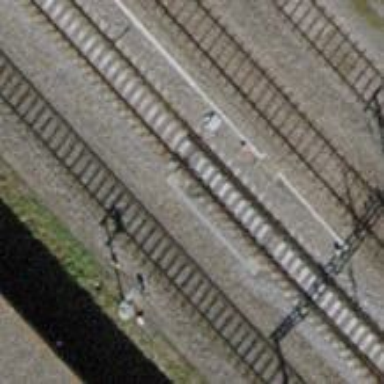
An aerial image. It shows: Railway switch.